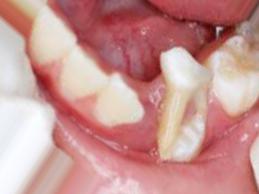
Condition: Caries